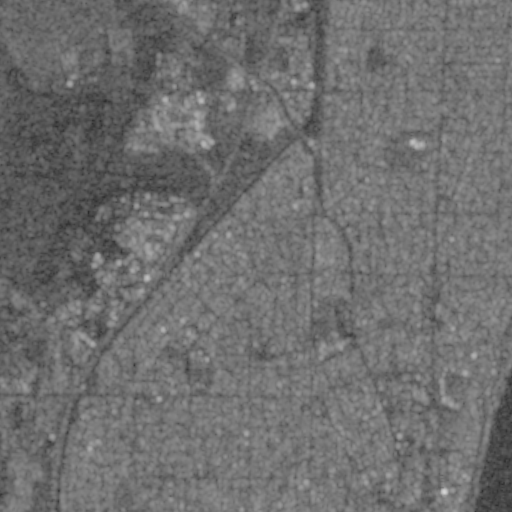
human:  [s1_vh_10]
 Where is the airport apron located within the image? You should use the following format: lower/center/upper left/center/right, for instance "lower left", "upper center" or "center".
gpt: The airport apron is located in the center left of the image.
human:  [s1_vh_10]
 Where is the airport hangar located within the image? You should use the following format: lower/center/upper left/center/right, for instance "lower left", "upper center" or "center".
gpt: The airport hangar is located in the center left of the image.
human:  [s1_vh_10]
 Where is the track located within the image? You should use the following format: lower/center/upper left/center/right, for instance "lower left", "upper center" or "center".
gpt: The track is located in the center right of the image.
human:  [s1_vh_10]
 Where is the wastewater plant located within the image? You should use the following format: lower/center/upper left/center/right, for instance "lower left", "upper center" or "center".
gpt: The wastewater plant is located in the upper left of the image.
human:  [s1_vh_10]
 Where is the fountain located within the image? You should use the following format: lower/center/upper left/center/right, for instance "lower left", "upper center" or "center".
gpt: The fountain is located in the center of the image.
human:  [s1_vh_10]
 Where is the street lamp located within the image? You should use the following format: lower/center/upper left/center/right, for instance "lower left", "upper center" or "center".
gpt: The street lamp is located in the lower right of the image.
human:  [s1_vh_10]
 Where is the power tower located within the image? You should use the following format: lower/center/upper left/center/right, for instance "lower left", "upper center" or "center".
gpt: There is no power tower in the image.

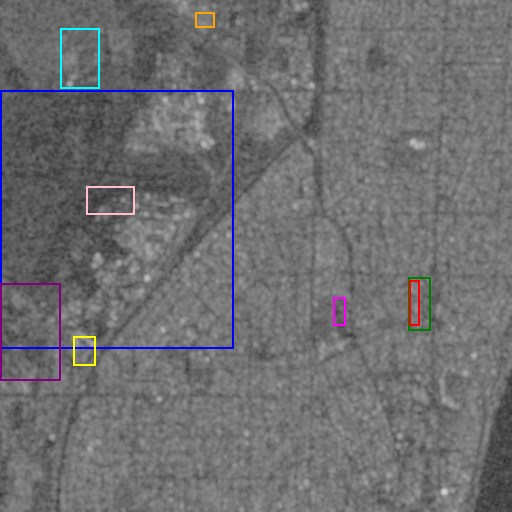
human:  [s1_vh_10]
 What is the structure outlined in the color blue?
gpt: The structure outlined in blue is an airport.
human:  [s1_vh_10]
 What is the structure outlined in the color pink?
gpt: The structure outlined in pink is an airport apron.
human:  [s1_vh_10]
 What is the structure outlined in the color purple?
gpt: The structure outlined in purple is a park.
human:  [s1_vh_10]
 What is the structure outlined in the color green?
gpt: The structure outlined in green is a parking lot.
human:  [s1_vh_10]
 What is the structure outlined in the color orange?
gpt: The structure outlined in orange is a power substation.
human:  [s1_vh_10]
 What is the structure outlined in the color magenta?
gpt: The structure outlined in magenta is a track.
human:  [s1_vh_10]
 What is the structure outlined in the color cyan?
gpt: The structure outlined in cyan is a wastewater plant.
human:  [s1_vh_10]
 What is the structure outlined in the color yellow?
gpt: The structure outlined in yellow is a building.
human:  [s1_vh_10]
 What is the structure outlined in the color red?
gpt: The structure outlined in red is a building.